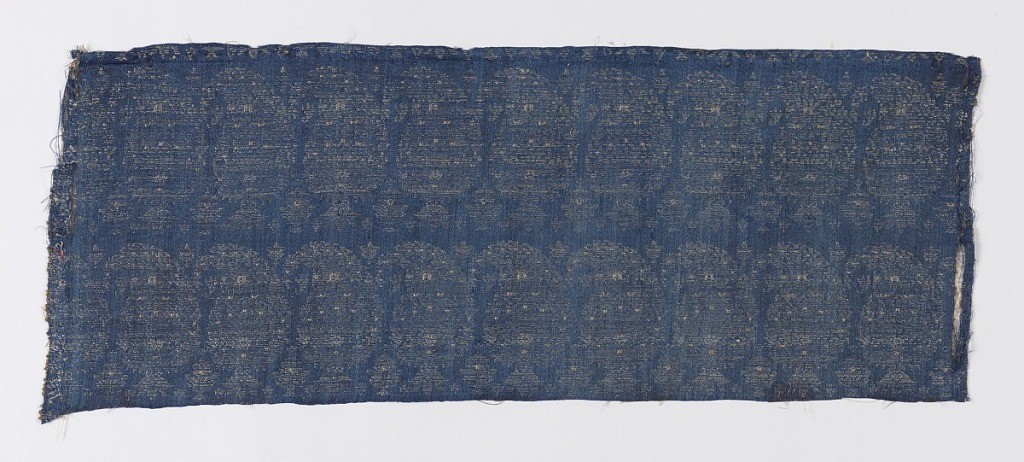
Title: Fragment
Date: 18th century
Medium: silk Technique: plain compound satin
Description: Horizontal rows of white botehs on blue ground.